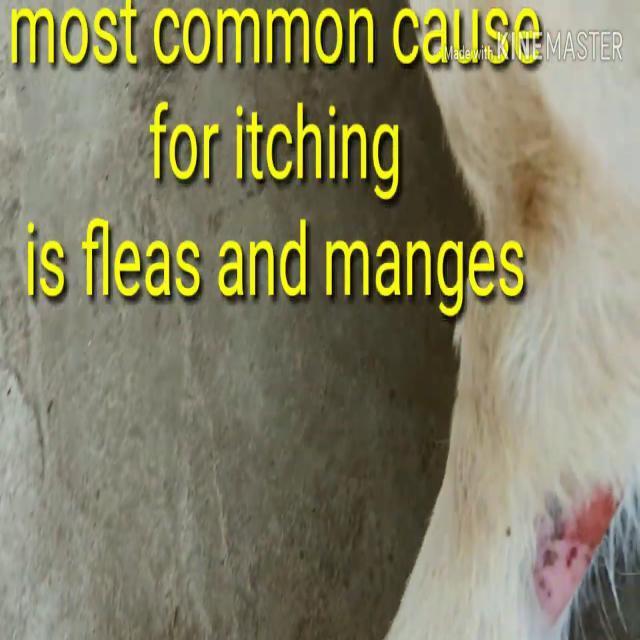
Canine dermatitis — inflammation of the skin presenting with erythema, pruritus, papules, and excoriation. May be allergic, contact, or atopic in origin.